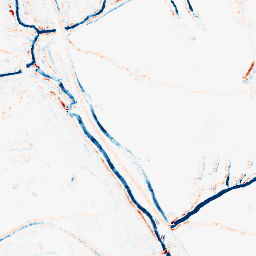
Category: morphological
Decomposition family: morphological_square
Decomposition parameters: operation: average
size: 5
Upsampling method: sinc_hamming
Upsampling parameters: scale: 2
kernel_size: 4
Upsampling scale: 2